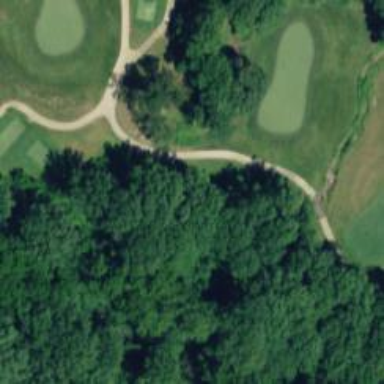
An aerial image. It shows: Path for both road and golf.